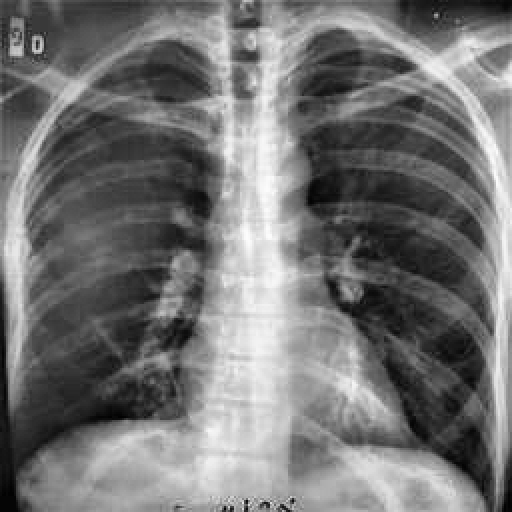
Finding: TUBERCULOSIS